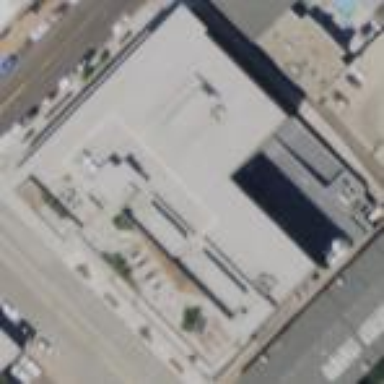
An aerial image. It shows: Tan colored commercial building.